Field crop: tomato
Growth stage: 1
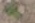
Species: solanum